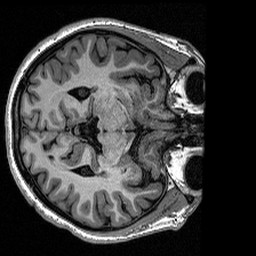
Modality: T1w
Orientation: axial
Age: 23
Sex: female
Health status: healthy
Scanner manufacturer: siemens
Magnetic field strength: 1.5 T
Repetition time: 2.73 s
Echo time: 0.00357 s